Question: this is a sprite i found

'''
.common-spinner.common-spinner-40x55 {
height: 55px;
width: 40px;
}
.common-spinner {
background: url("images/loading-sprite.png") no-repeat scroll 100% 100% transparent;
}
<div class="loading">
<div class="common-spinner common-spinner-40x55" style="background-position: 0px 0px;"></div>
</div>
'''
any idea how to build the loading animation from this? i tried to change position using a for loop like
'''
for(i=0; i<=720;) {
$('.common-spinner').css('background-position', '-'+i+'px 0px');
i=i+20;
}
'''
but i can not see any animation maybe because its going too fast?
any idea how to do this?
Regards
Ive added the code to jsfiddle with solution
<URL>
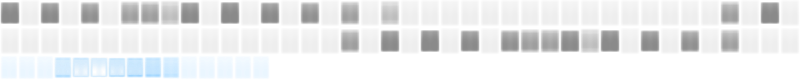
Answer: To actually see the animation, you have to leave the Javascript execution thread. This can be done by using timeouts. Something like:
'''
function setBgPosition (px)
{
return function ()
{
$('.common-spinner').css('background-position', '-' + px + 'px 0px');
if (px < 720) setTimeout(setBgPosition(px + 20), 100);
}
}
setTimeout(setBgPosition(0), 100);
'''